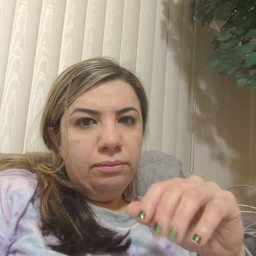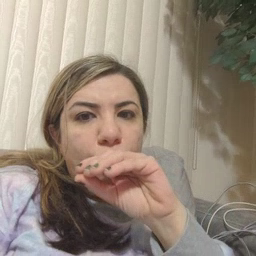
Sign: blow